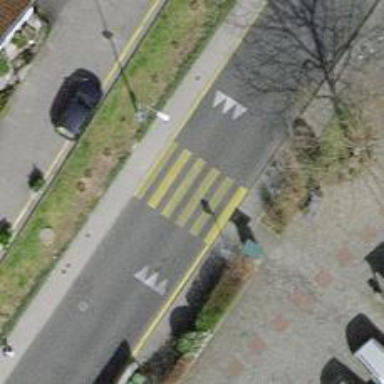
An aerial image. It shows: Uncontrolled zebra crossing with zebra markings.